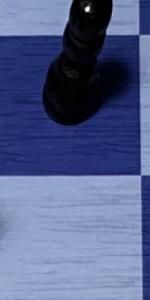
Label: Empty